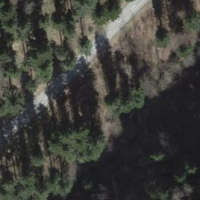
EUNIS habitat code: 44
Species observed at this site:
Salvia glutinosa